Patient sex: F
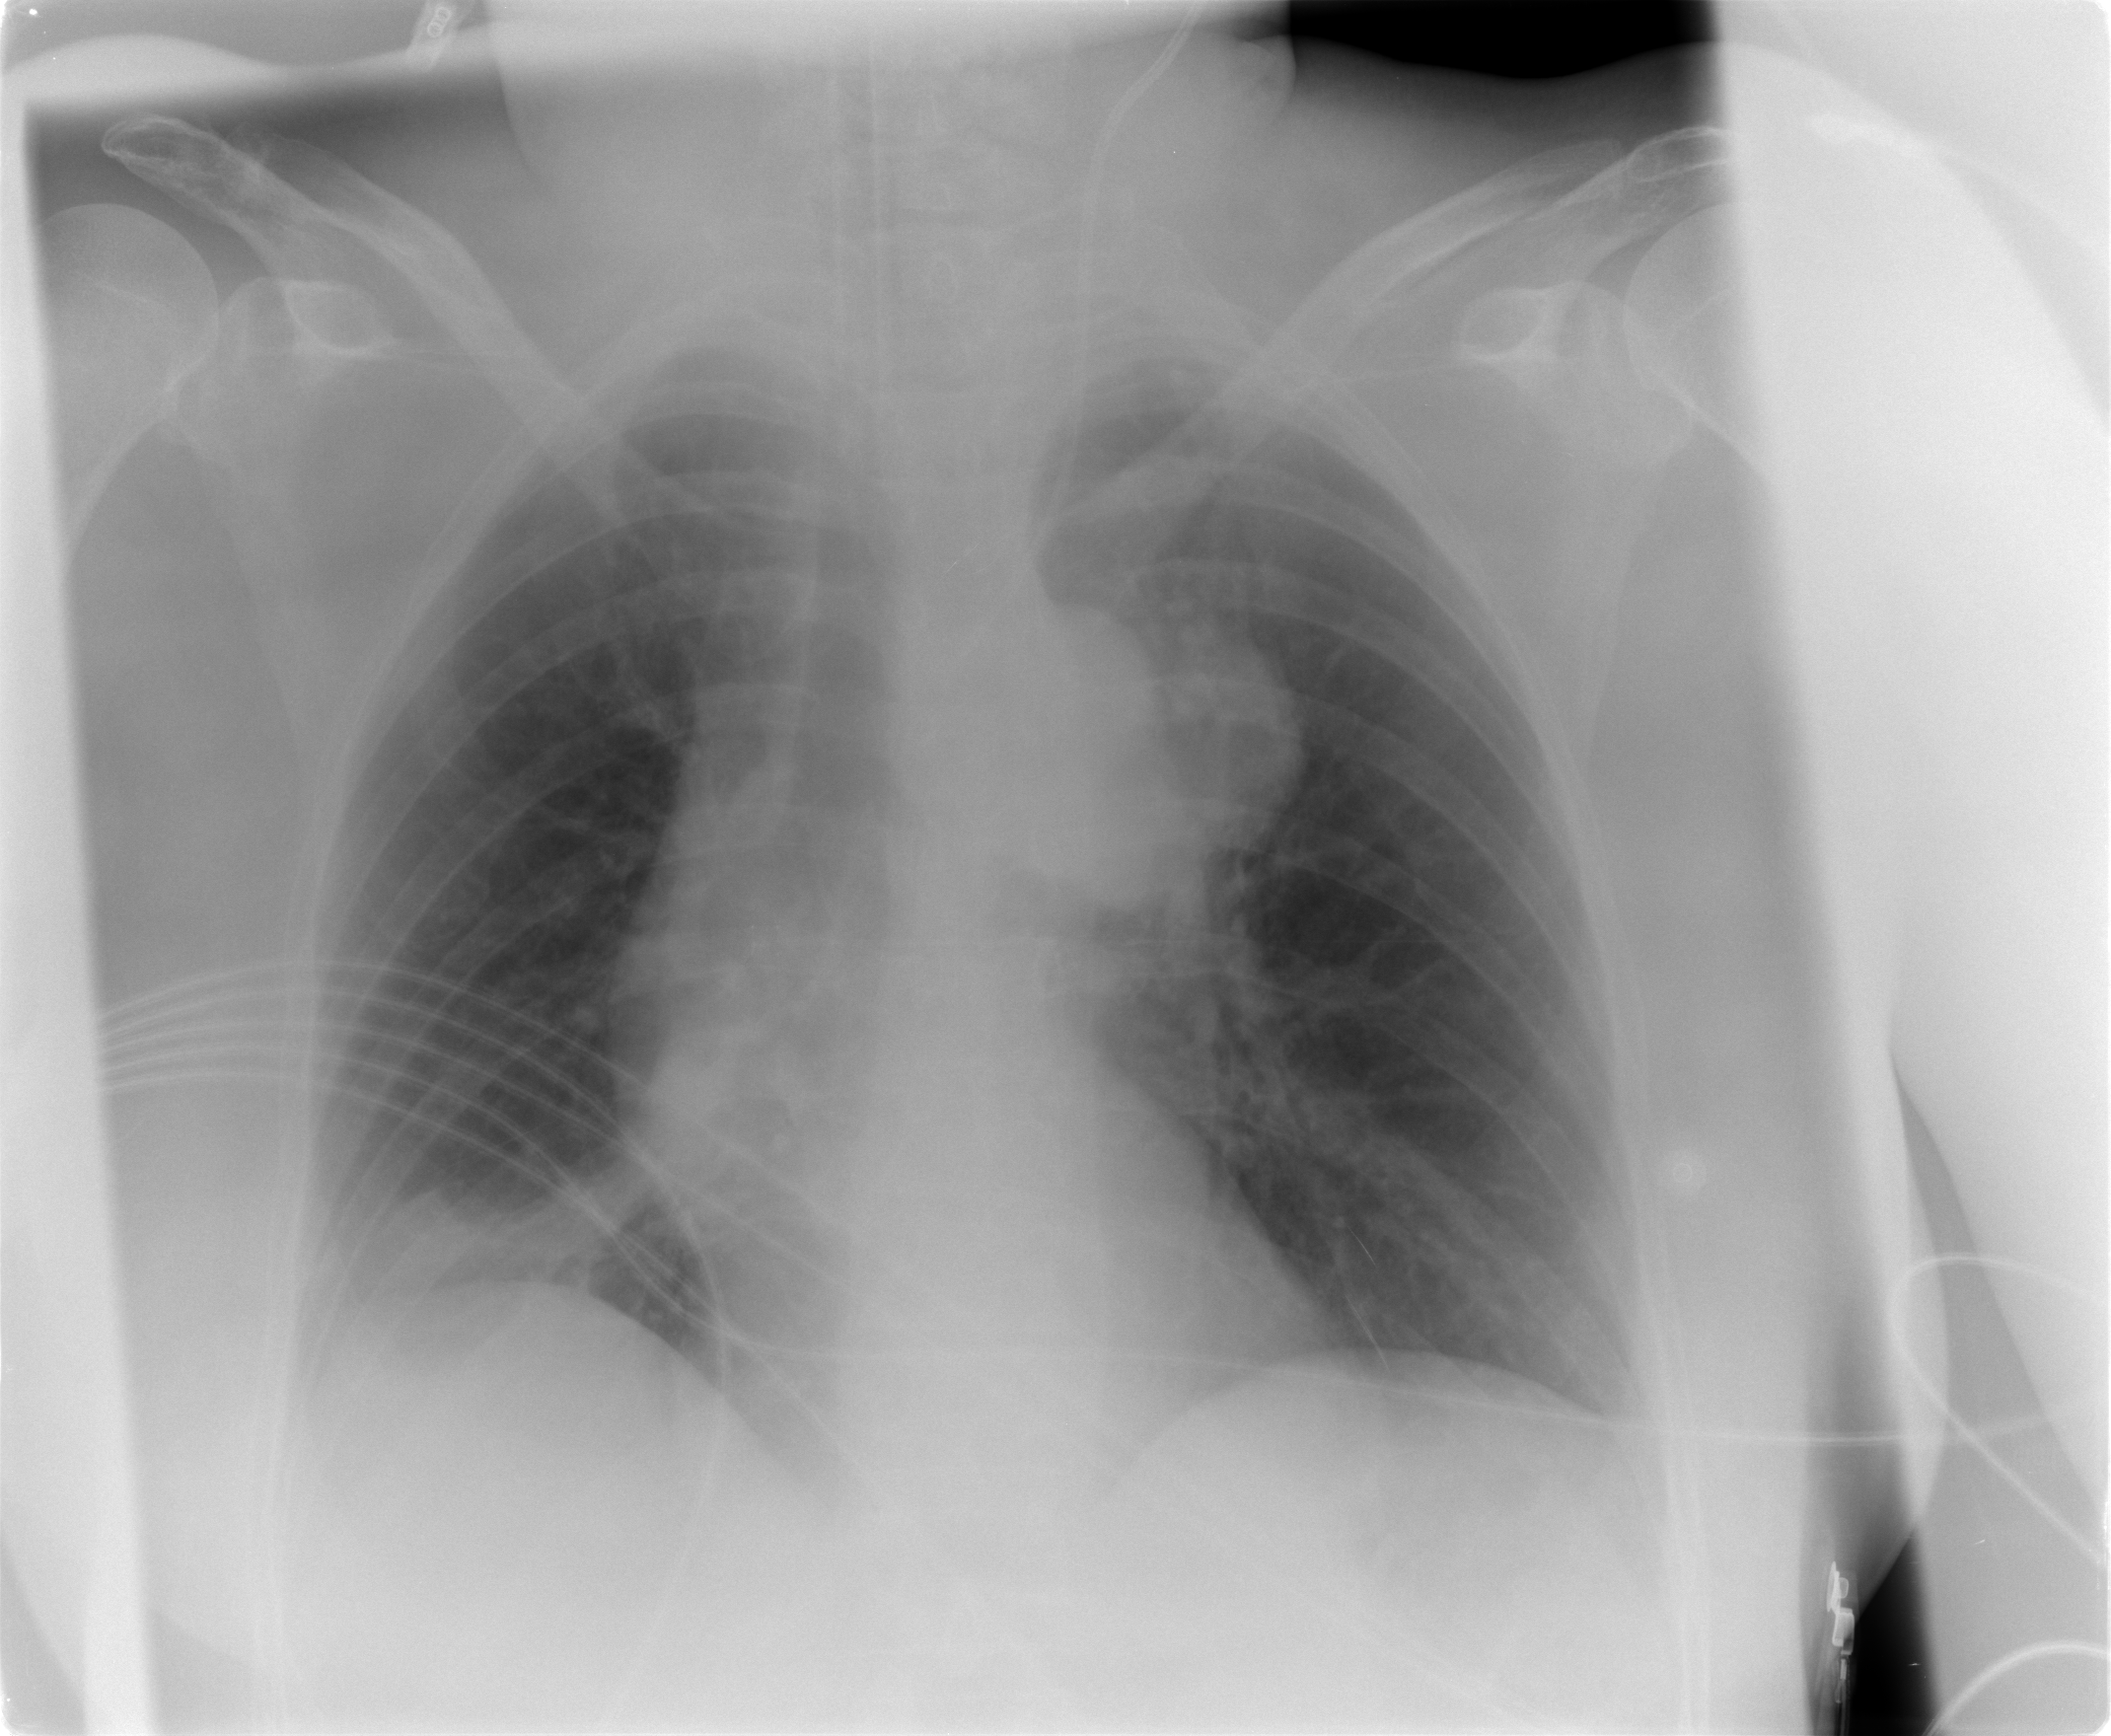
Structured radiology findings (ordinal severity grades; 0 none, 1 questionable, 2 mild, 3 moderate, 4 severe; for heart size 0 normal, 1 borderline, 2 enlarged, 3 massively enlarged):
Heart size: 0
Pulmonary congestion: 0
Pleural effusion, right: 0
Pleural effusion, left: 0
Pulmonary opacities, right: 1
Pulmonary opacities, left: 0
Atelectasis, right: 2
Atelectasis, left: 0